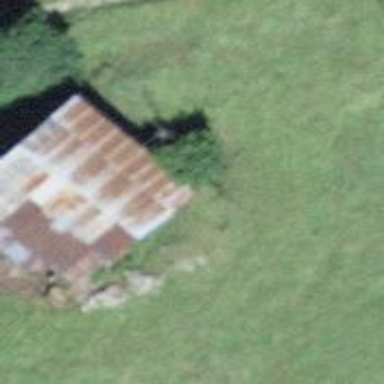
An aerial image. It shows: Barn.